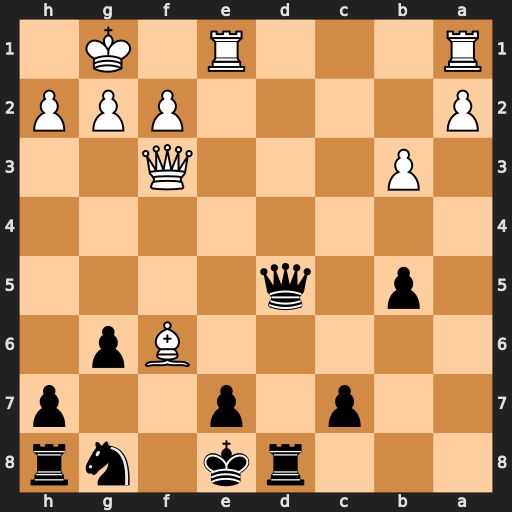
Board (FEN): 3rk1nr/2p1p2p/5Bp1/1p1q4/8/1P3Q2/P4PPP/R3R1K1
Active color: b
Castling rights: k
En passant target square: -
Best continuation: Qxf3 gxf3 Nxf6